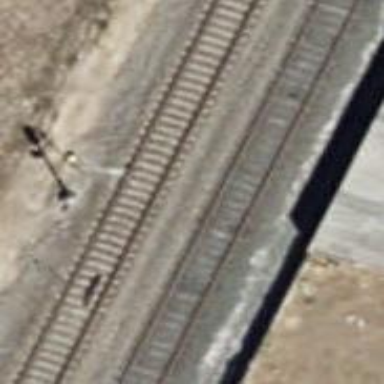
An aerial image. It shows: Railway yard in service.